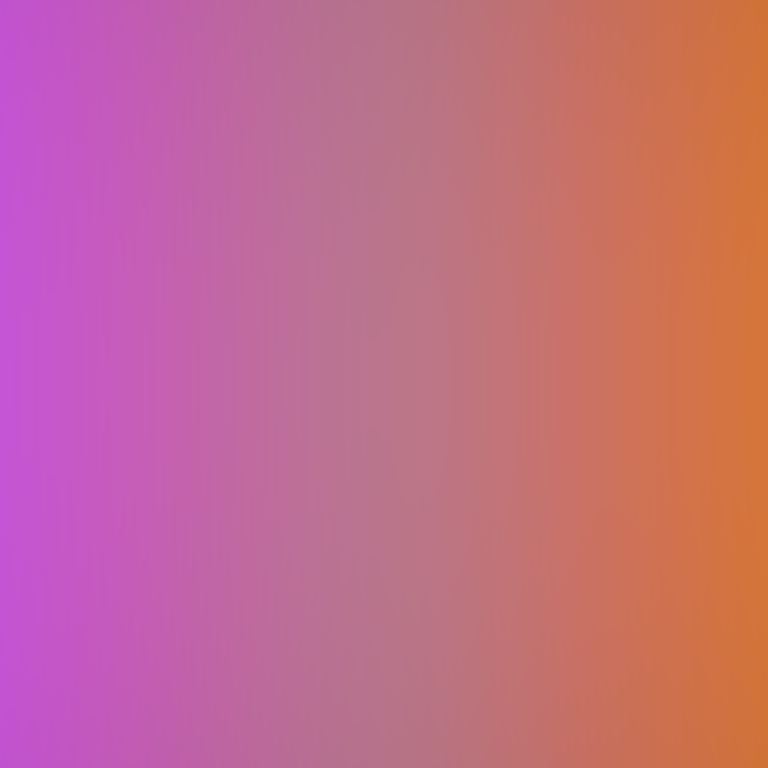
Abstract light effect, smooth gradient from soft purple to warm orange, calm atmosphere, diffuse glow, no room, no furniture, no objects.